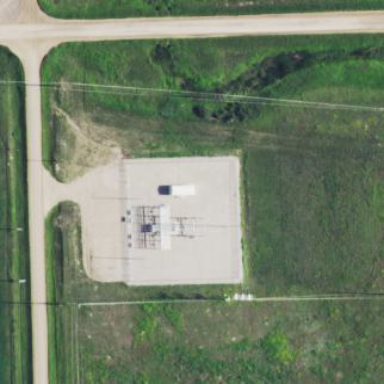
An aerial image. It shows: Substation with power equipment.